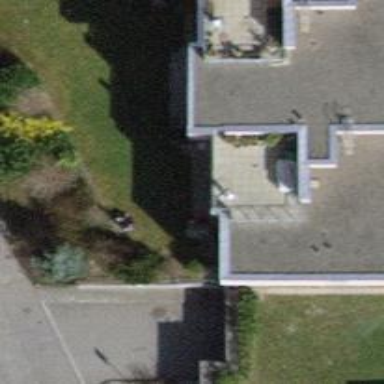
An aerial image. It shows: Terrace building.